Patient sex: M
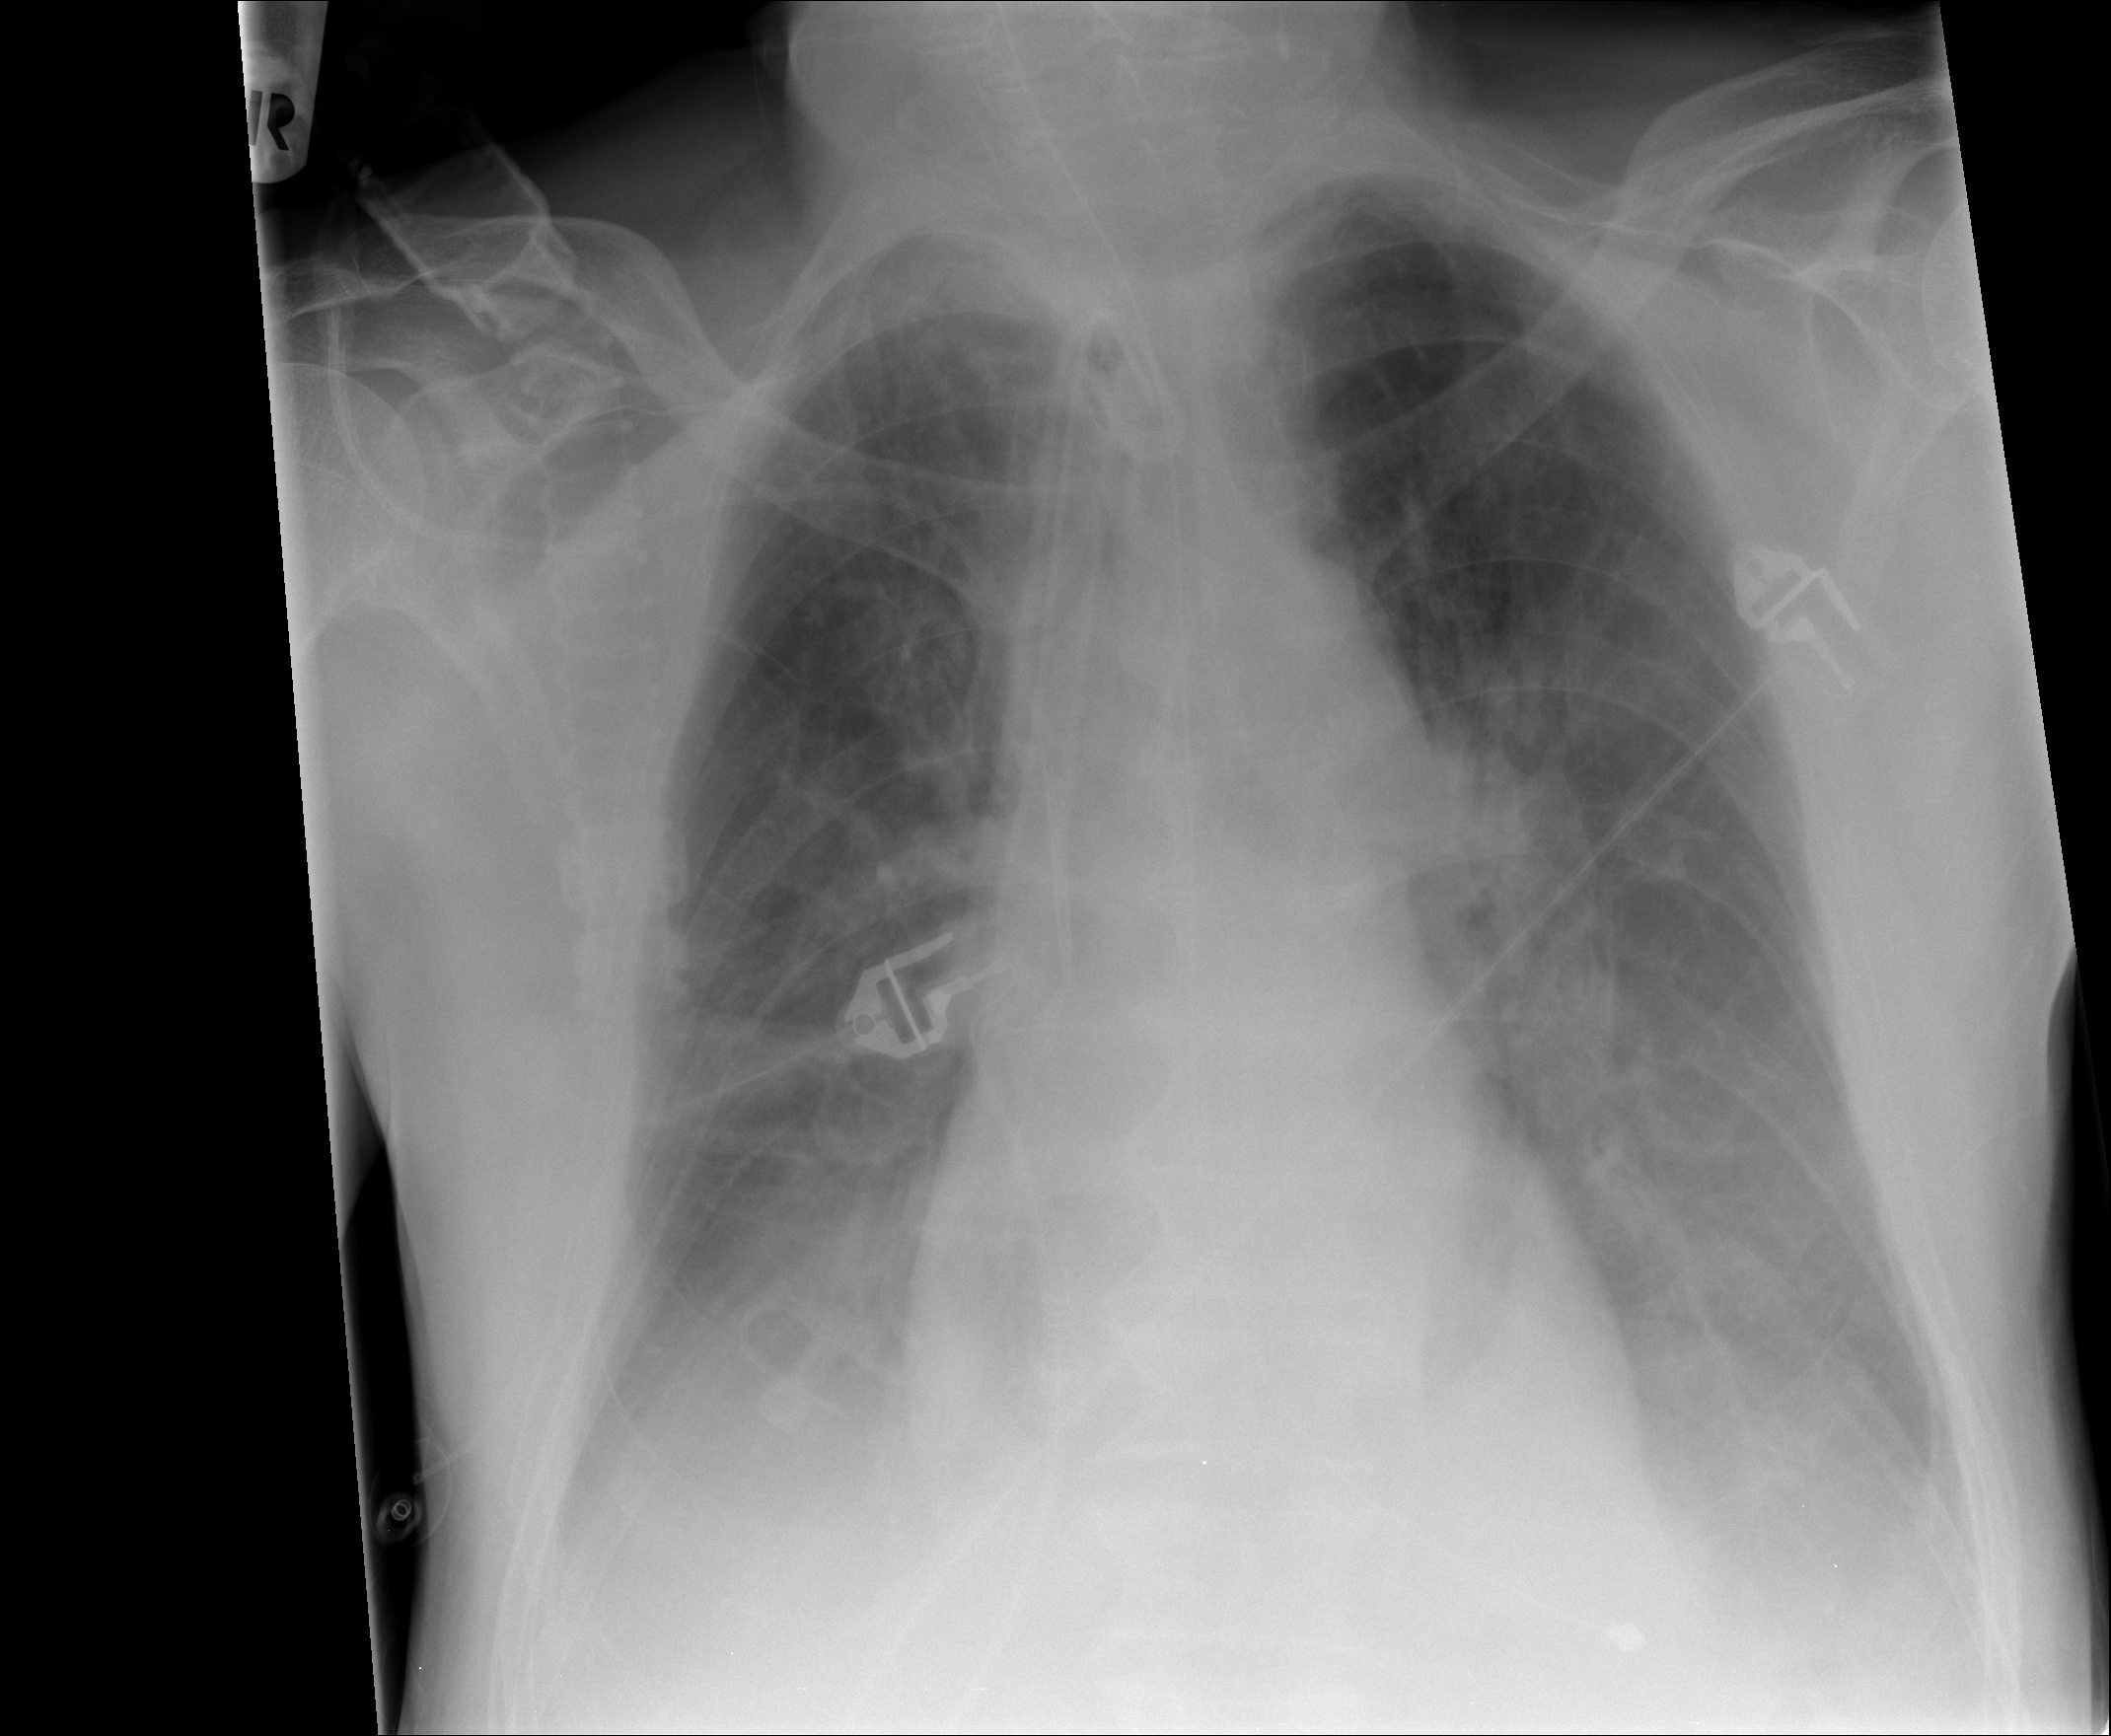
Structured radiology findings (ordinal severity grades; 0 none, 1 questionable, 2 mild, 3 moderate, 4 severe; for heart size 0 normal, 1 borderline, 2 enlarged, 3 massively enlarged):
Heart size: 1
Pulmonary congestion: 2
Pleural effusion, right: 2
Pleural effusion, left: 2
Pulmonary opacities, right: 1
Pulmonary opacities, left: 1
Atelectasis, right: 2
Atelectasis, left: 2